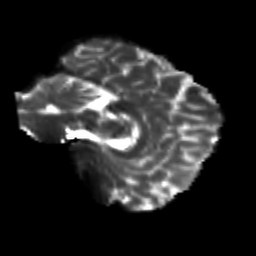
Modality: T2w
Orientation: sagittal
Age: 23
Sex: male
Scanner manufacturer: siemens
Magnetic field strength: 3 T
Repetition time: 3.5 s
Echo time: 0.125 s